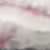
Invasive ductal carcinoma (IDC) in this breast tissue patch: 0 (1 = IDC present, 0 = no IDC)